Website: ulta-beauty
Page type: customer-info-address
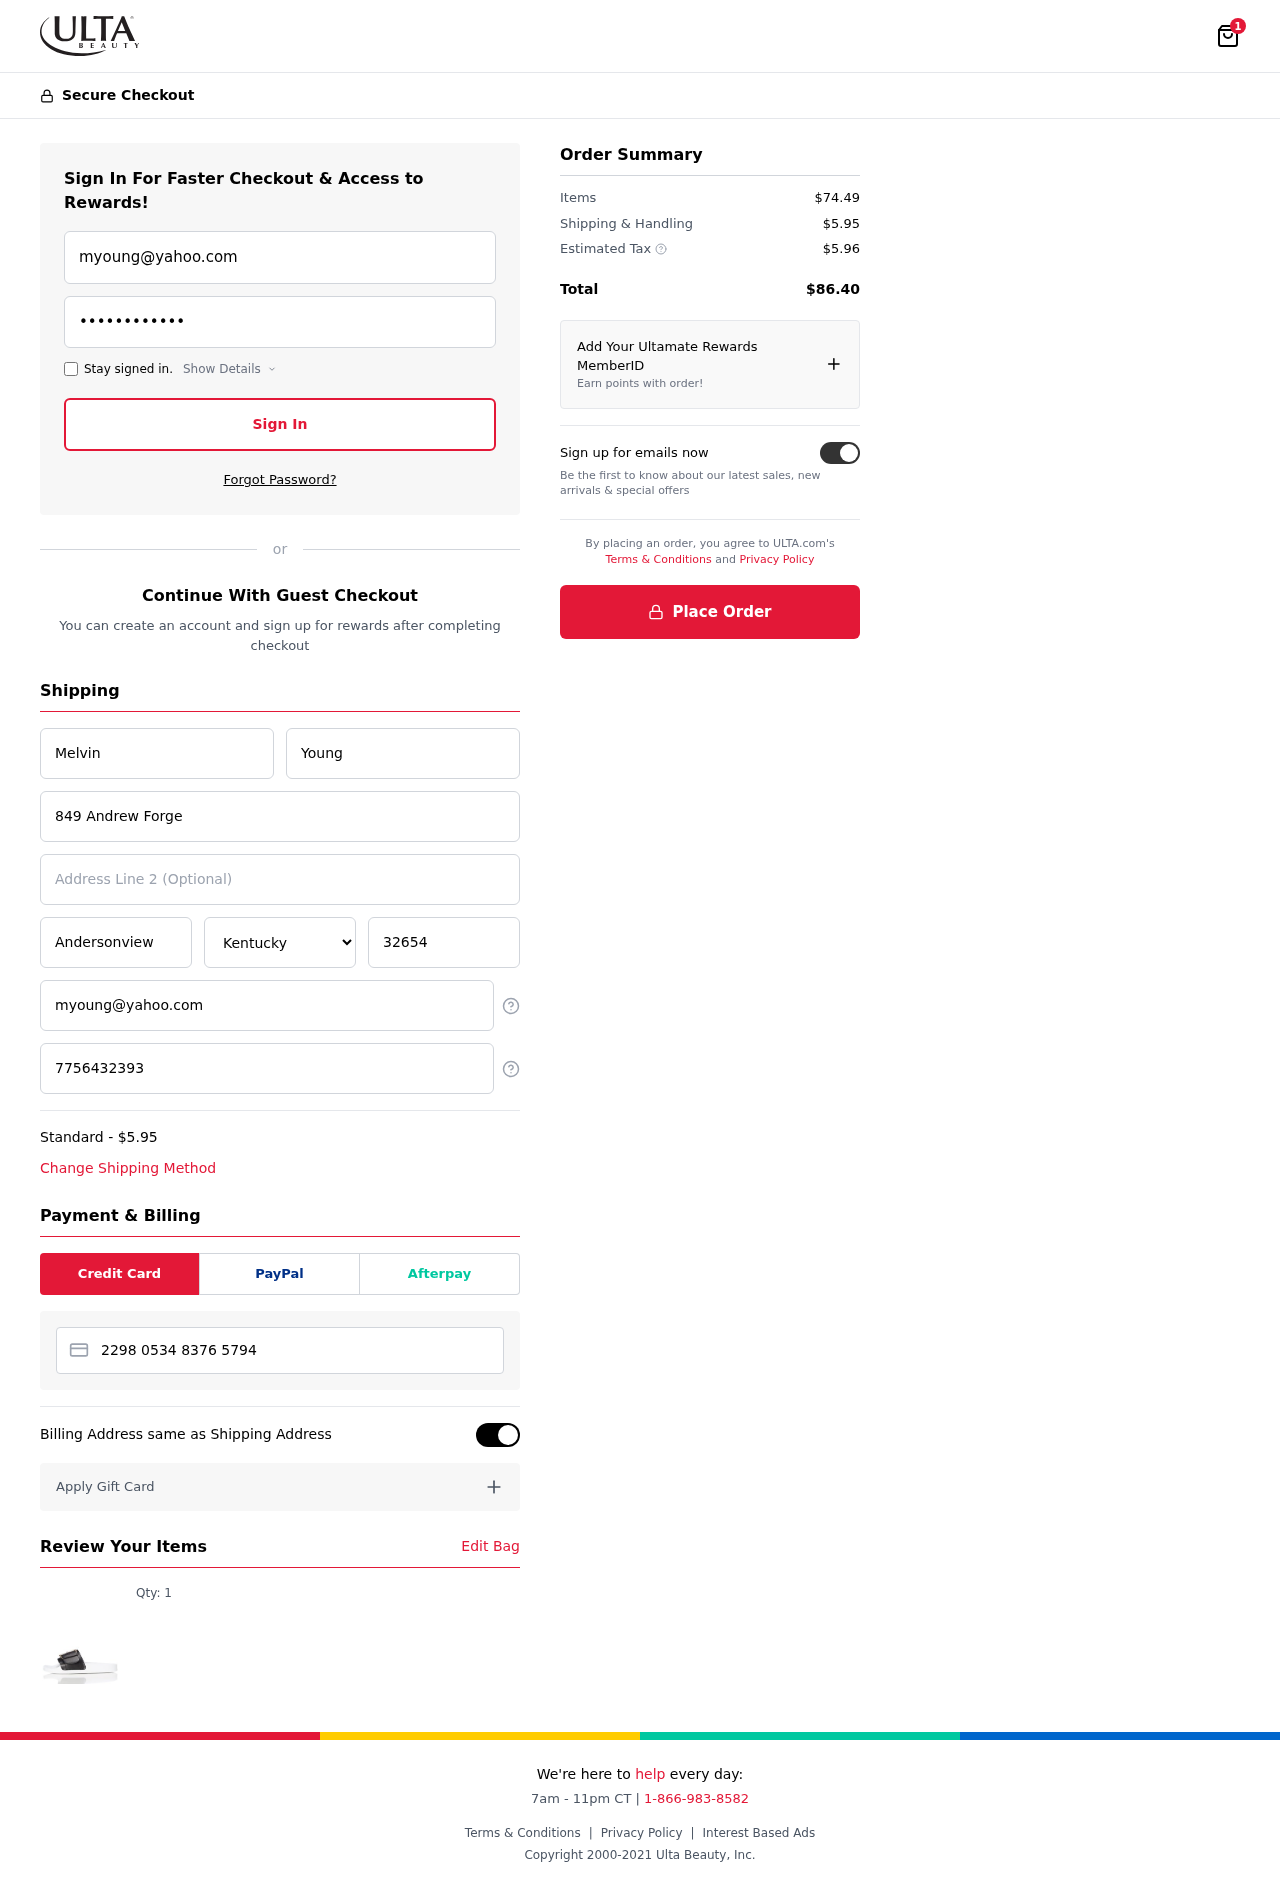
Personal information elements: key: PII_CARD_NUMBER
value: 2298 0534 8376 5794
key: PII_CITY
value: Andersonview
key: PII_EMAIL
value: myoung@yahoo.com
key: PII_FIRSTNAME
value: Melvin
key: PII_LASTNAME
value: Young
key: PII_PHONE
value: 7756432393
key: PII_POSTCODE
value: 32654
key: PII_STATE
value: Kentucky
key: PII_STREET
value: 849 Andrew Forge
Product elements: key: PRODUCT1_QUANTITY
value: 1
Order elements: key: ORDER_NUM_ITEMS
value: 1
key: ORDER_SHIPPING_COST
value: $5.95
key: ORDER_ITEMS_TOTAL
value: $74.49
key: ORDER_SHIPPING_COST2
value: $5.95
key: ORDER_TAX
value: $5.96
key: ORDER_TOTAL
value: $86.40